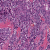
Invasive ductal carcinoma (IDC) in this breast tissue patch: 1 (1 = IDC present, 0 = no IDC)